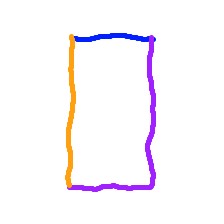
Shape: rectangle